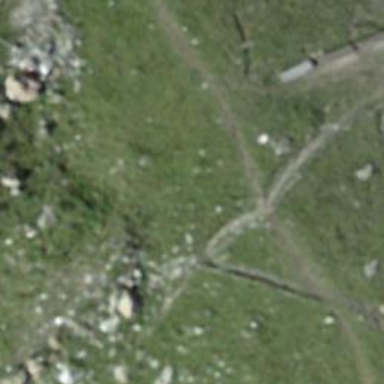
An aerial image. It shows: Path.